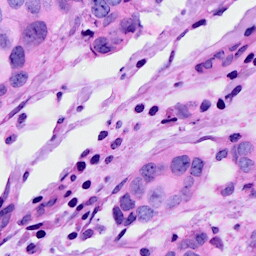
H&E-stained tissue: Breast